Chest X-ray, PA view. Patient: 70 years old, sex F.
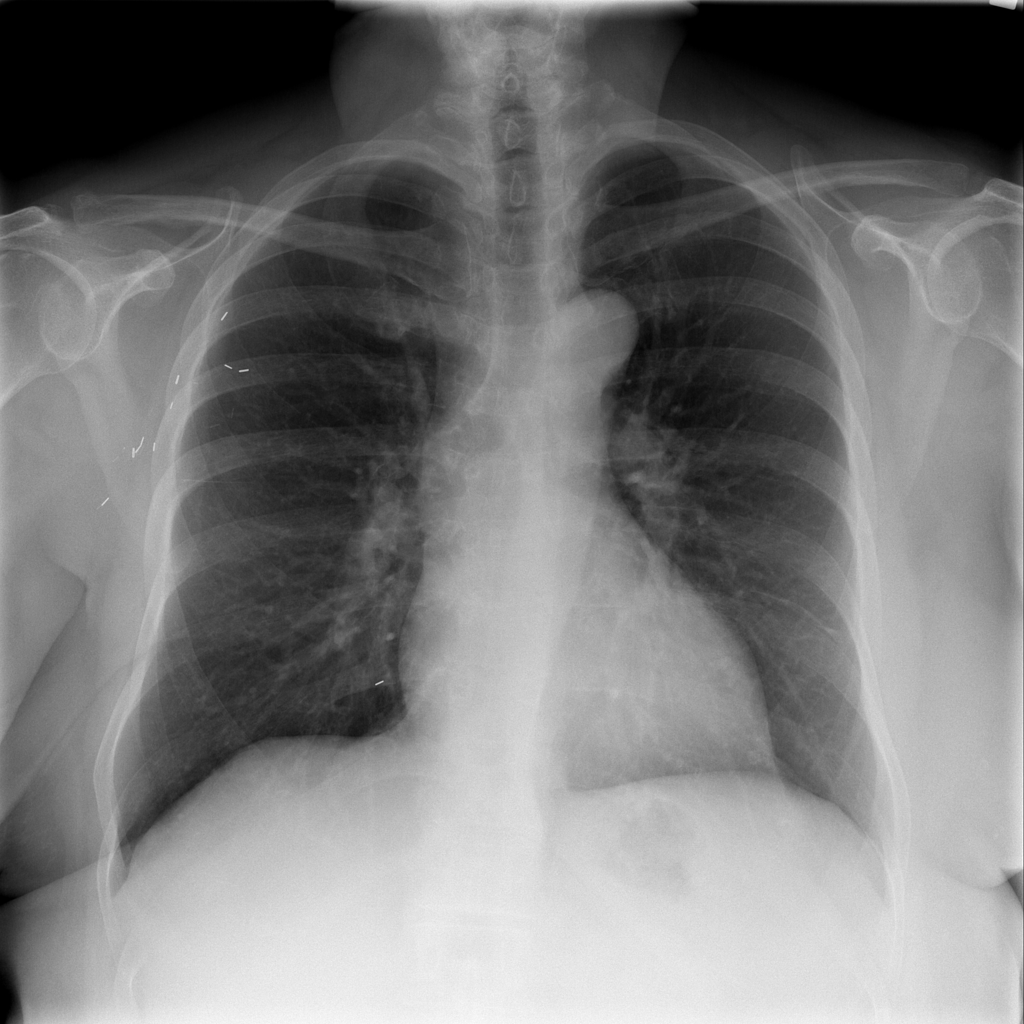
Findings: No Finding